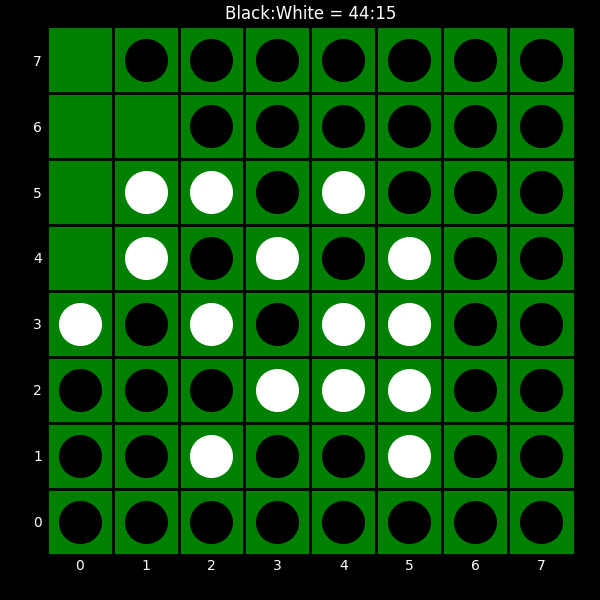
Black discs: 44
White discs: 15